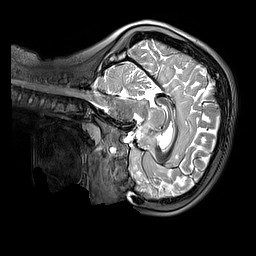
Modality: T2w
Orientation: sagittal
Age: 9
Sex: female
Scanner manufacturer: siemens
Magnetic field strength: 3 T
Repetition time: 3.2 s
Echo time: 0.408 s